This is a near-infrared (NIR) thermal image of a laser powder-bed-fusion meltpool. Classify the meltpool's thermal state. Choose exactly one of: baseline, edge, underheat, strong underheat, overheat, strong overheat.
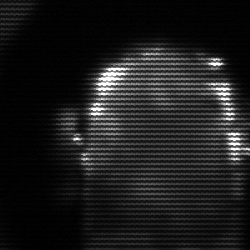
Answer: baseline